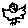
Label: bird